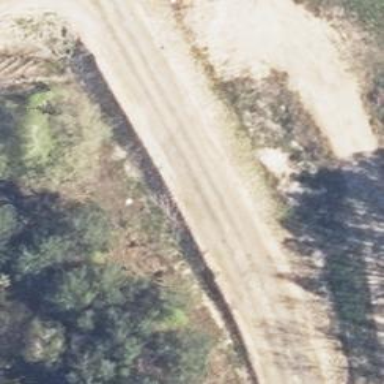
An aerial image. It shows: Gravel track with grade 2 tracktype.